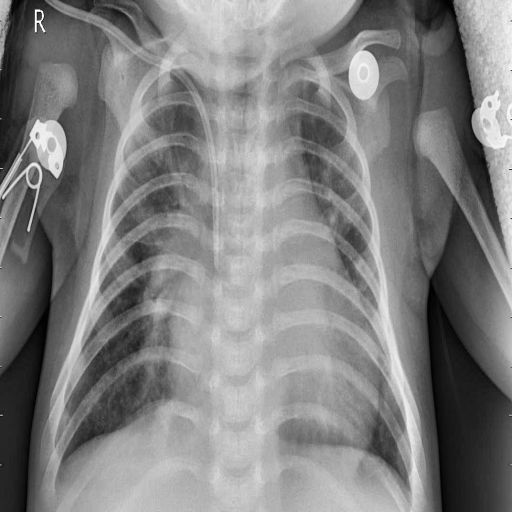
Finding: PNEUMONIA